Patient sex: M
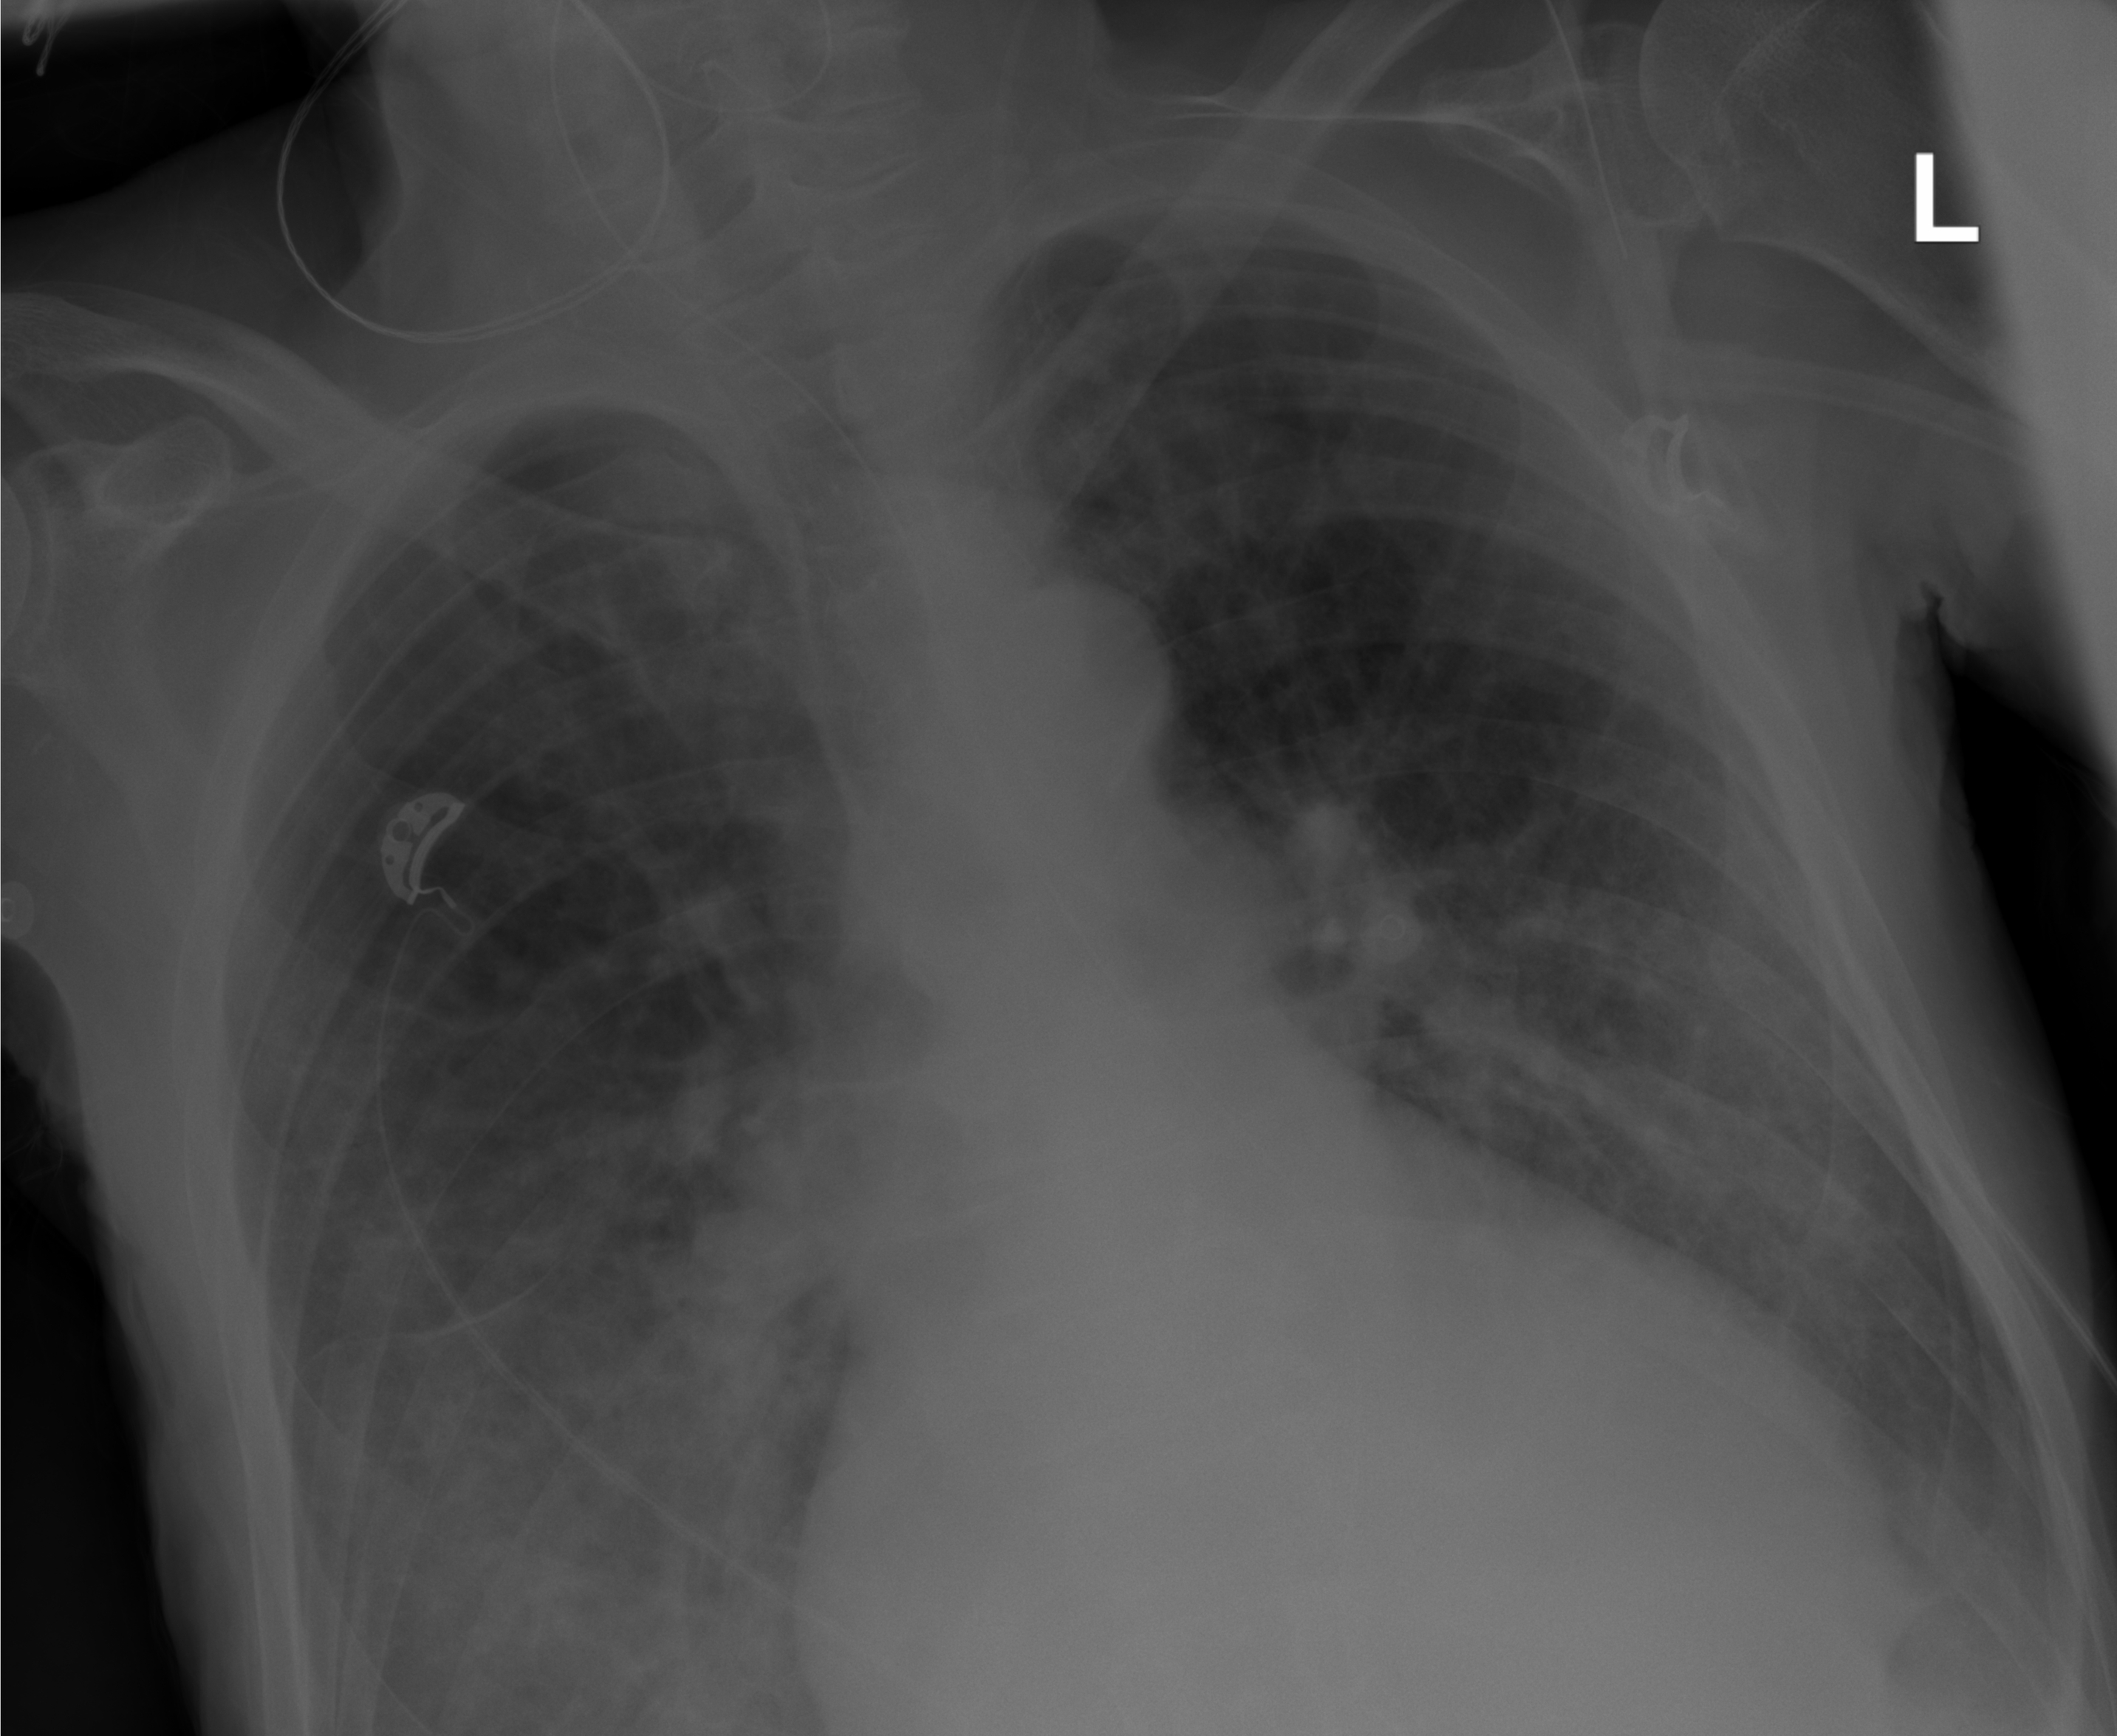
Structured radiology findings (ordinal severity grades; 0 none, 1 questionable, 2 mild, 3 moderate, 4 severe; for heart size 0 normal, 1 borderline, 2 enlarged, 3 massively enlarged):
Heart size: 2
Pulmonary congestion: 1
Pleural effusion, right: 2
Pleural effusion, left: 2
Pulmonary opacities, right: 2
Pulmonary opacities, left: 0
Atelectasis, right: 2
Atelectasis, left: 2